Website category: jobs
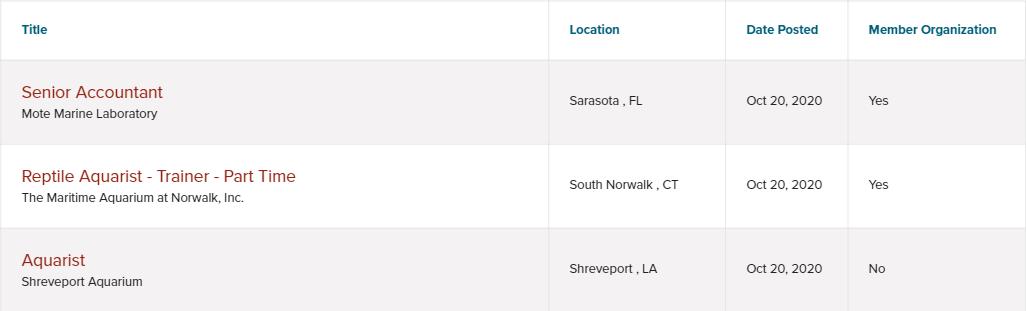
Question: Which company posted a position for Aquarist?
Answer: Shreveport Aquarium

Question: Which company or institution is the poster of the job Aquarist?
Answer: Shreveport Aquarium

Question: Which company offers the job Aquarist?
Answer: Shreveport Aquarium

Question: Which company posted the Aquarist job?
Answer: Shreveport Aquarium

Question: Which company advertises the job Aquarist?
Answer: Shreveport Aquarium

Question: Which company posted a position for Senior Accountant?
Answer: Mote Marine Laboratory

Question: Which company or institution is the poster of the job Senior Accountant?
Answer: Mote Marine Laboratory

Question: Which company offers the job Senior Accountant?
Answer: Mote Marine Laboratory

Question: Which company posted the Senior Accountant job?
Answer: Mote Marine Laboratory

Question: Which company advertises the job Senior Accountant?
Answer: Mote Marine Laboratory

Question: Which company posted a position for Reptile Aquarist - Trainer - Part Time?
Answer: The Maritime Aquarium at Norwalk, Inc.

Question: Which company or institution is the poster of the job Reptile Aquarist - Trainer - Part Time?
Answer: The Maritime Aquarium at Norwalk, Inc.

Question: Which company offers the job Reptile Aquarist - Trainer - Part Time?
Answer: The Maritime Aquarium at Norwalk, Inc.

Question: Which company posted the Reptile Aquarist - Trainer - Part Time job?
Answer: The Maritime Aquarium at Norwalk, Inc.

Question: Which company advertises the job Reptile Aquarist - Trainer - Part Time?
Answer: The Maritime Aquarium at Norwalk, Inc.

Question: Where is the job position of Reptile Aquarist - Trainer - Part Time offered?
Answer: South Norwalk , CT

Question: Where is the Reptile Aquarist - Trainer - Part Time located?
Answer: South Norwalk , CT

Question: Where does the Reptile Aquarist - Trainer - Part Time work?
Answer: South Norwalk , CT

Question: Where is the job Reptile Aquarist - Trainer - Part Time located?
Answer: South Norwalk , CT

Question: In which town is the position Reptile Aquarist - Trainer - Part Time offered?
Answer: South Norwalk , CT

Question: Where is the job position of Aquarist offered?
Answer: Shreveport , LA

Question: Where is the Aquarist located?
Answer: Shreveport , LA

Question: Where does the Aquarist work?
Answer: Shreveport , LA

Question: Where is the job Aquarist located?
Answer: Shreveport , LA

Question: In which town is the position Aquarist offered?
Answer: Shreveport , LA

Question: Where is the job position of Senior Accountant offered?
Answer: Sarasota , FL

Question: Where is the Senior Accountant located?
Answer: Sarasota , FL

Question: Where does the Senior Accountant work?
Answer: Sarasota , FL

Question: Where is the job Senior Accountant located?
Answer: Sarasota , FL

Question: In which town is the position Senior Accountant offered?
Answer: Sarasota , FL

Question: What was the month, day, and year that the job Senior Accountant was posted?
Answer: Oct 20, 2020

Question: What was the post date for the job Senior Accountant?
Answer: Oct 20, 2020

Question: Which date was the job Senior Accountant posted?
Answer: Oct 20, 2020

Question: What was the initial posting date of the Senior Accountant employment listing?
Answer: Oct 20, 2020

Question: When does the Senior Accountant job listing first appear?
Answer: Oct 20, 2020

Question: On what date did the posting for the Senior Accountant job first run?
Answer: Oct 20, 2020

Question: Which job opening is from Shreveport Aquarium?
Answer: Aquarist

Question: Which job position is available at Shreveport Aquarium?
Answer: Aquarist

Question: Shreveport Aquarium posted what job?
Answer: Aquarist

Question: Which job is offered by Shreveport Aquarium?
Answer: Aquarist

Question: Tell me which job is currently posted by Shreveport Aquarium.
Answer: Aquarist

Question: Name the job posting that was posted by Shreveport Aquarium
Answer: Aquarist

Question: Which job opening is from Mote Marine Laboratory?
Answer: Senior Accountant

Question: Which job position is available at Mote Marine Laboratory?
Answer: Senior Accountant

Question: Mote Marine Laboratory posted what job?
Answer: Senior Accountant

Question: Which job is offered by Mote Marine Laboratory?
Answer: Senior Accountant

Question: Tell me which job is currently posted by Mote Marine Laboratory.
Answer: Senior Accountant

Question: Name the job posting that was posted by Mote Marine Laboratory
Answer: Senior Accountant

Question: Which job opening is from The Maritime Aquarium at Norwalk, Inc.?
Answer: Reptile Aquarist - Trainer - Part Time

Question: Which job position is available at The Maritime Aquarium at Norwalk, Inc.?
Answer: Reptile Aquarist - Trainer - Part Time

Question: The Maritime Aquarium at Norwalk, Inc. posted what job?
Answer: Reptile Aquarist - Trainer - Part Time

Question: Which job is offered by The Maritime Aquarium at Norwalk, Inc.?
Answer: Reptile Aquarist - Trainer - Part Time

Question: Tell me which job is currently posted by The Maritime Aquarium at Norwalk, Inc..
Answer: Reptile Aquarist - Trainer - Part Time

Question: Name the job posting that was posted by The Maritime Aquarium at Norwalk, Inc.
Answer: Reptile Aquarist - Trainer - Part Time

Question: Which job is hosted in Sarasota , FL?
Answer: Senior Accountant

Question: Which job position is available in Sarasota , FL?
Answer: Senior Accountant

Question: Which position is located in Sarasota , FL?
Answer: Senior Accountant

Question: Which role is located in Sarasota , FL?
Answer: Senior Accountant

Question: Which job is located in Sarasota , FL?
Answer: Senior Accountant

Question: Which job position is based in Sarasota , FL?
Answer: Senior Accountant

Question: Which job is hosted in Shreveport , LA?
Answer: Aquarist

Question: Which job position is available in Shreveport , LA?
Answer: Aquarist

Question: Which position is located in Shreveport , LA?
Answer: Aquarist

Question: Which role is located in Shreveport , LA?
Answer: Aquarist